Question: I am now building an app which needs to load two different URLs inside two 'UIView Controllers' a 'UIWebView'. Though, they need to be in same classes. So is there any way that I can simply check "If the storyboard ID is XXX, then load URL_1, else URL_2"?
Here is my code:
'''
let day_url = NSURL(string: "http://www.url1.com/")
let day_url_request = NSURLRequest(URL: day_url!)
day_webView.loadRequest(day_url_request)
let week_url = NSURL(string: "http://www.url2.com/")
let week_url_request = NSURLRequest(URL: week_url!)
week_webView.loadRequest(week_url_request)
'''
Thanks!
PS: Sorry for my bad English. :(

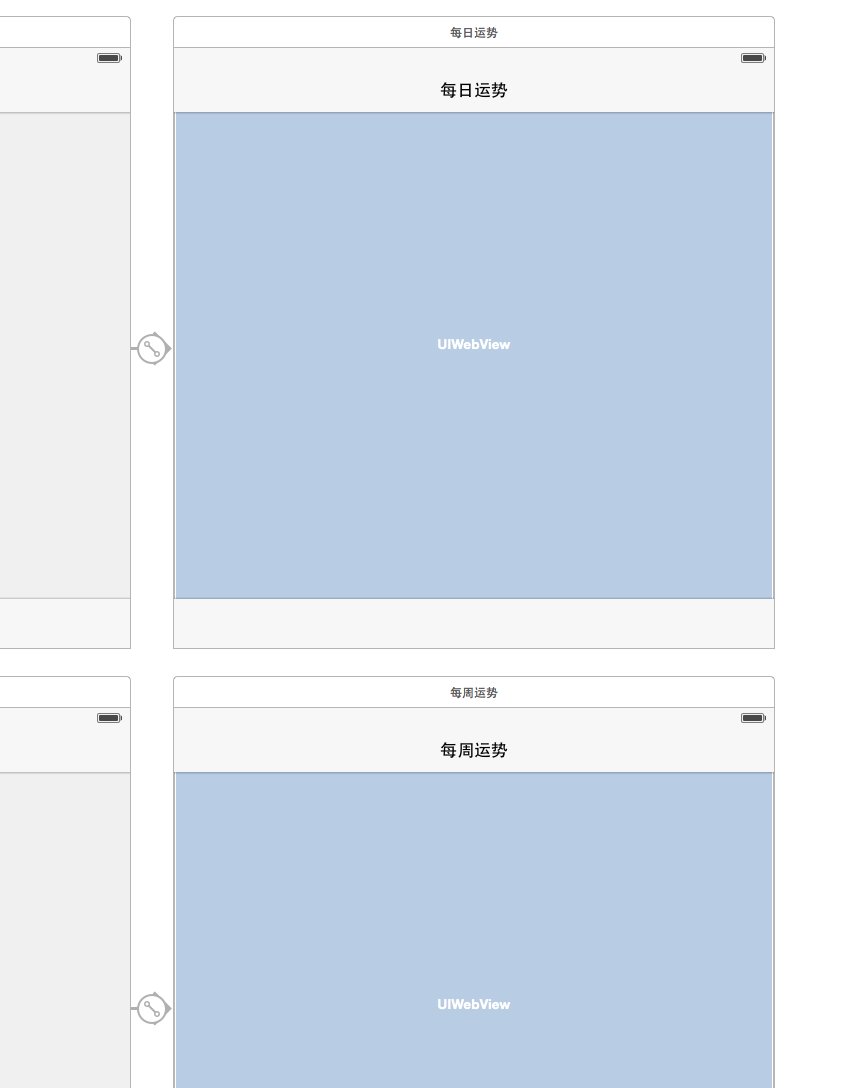
Answer: Each of your 'UIViewController's has an unique ID and a custom class. The first 'UIViewController' should look something like this:
'''
class StoryboardID1: UIViewController {
override func viewDidLoad() {
super.viewDidLoad()
let day_url = NSURL(string: "http://www.url1.com/")
let day_url_request = NSURLRequest(URL: day_url!)
day_webView.loadRequest(day_url_request)
}
override func didReceiveMemoryWarning() {
super.didReceiveMemoryWarning()
}
}
'''
And for the second 'UIViewController' we have:
'''
class StoryboardID2: UIViewController {
override func viewDidLoad() {
super.viewDidLoad()
let week_url = NSURL(string: "http://www.url2.com/")
let week_url_request = NSURLRequest(URL: week_url!)
week_webView.loadRequest(week_url_request)
}
override func didReceiveMemoryWarning() {
super.didReceiveMemoryWarning()
}
}
'''
First, declare your 'UIViewController':
'''
let myViewControllerID = self.storyboard?.instantiateViewControllerWithIdentifier("PutIDHere") as UIViewController
'''
Then check if 'myViewControllerID' is actually the controller the user navigating at:
'''
if segue.identifier == "myViewControllerID" {
...
}
'''